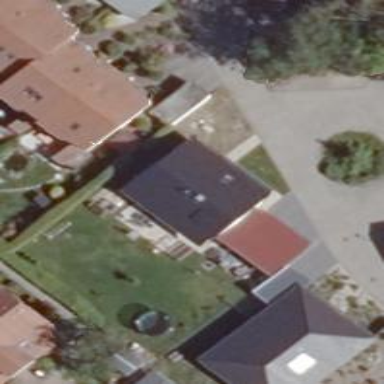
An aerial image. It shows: Detached building.